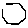
Label: hexagon